Question: Being new to the platform I've followed the setup tutorial:
<URL>
When I tried to created the RDS DB it wouldn't let me with the message:
'''
InvalidParameterValue. Access Denied to API Version: API20120423
'''
Output in the commandline:

What could be the reason for this happening?
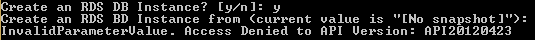
Answer: As a workaround you can answer 'n' to the question "Create an RDS DB Instance", in this way you should be able to complete the init step of your environment.
Then to create an actual RDS DB go to your AWS console, in the Elastic Beanstalk section you'll find your newly created env. Click on the env and in the "Configuration" page you'll find a "Data tier" section, where you'll be able to create a RDS DB, associating it to your env.